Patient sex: M
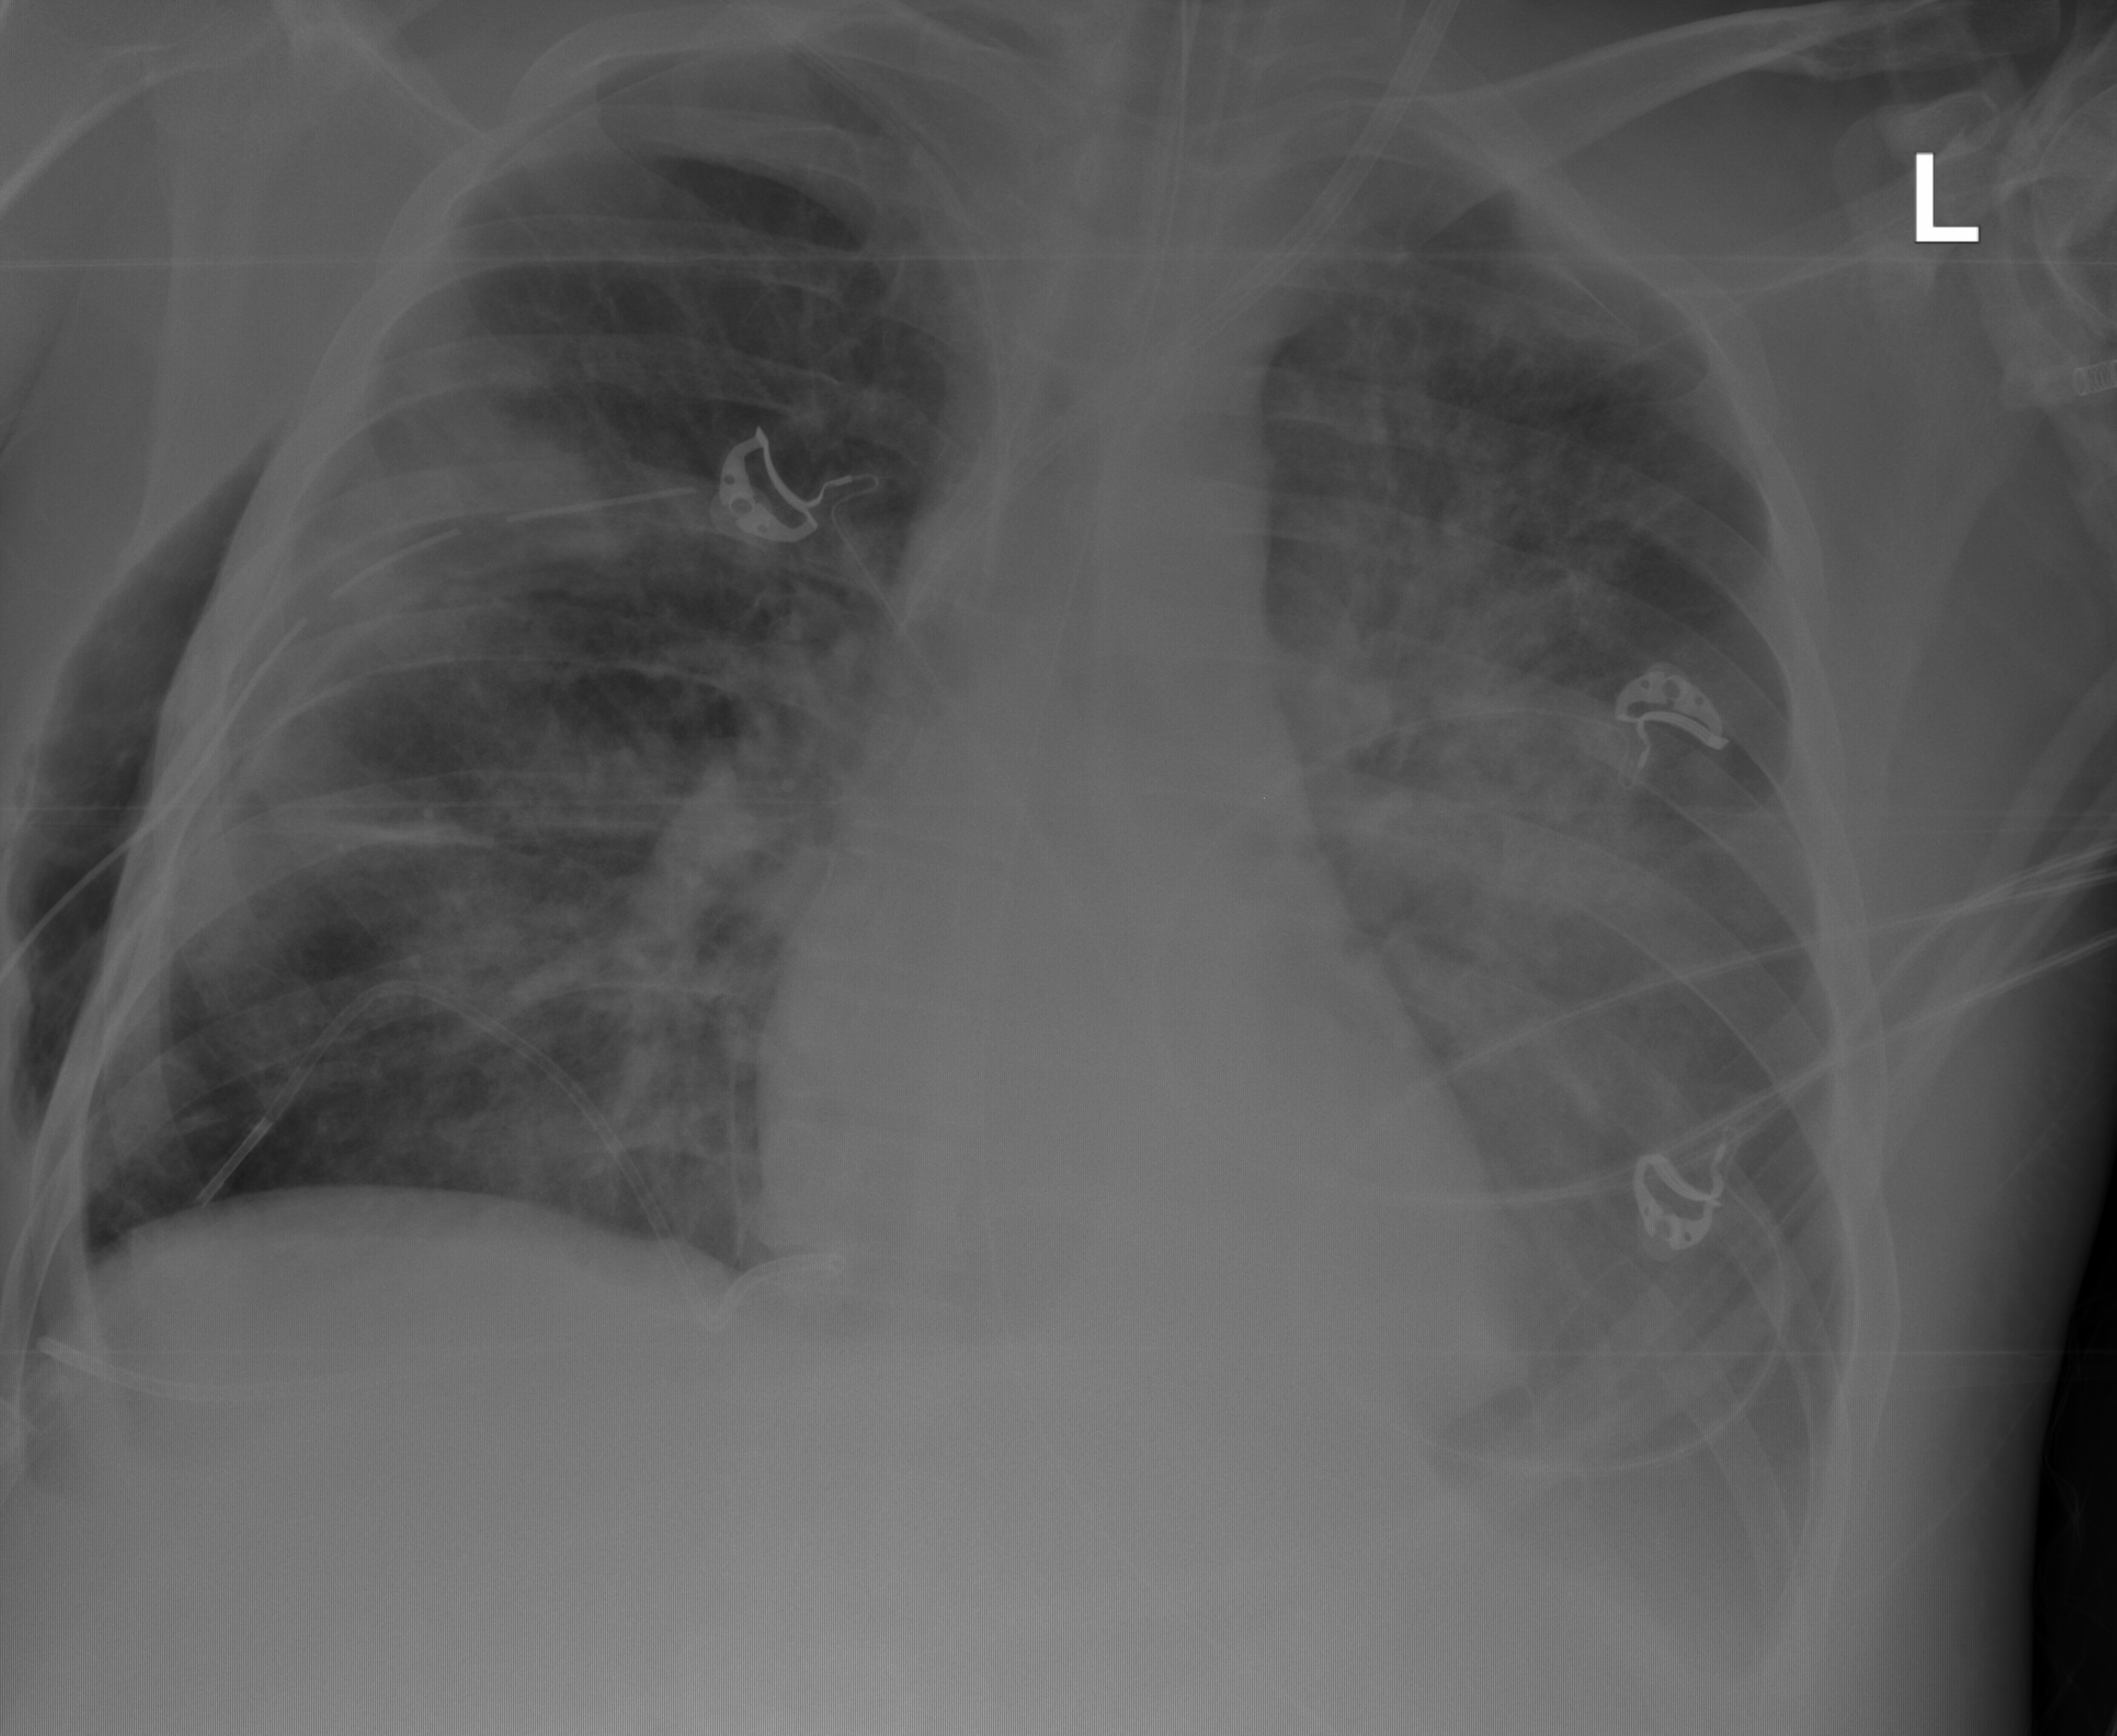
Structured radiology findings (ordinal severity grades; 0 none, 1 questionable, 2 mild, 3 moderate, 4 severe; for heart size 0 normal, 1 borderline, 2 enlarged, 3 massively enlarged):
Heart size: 0
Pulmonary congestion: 0
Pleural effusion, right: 0
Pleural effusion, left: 2
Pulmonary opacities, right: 2
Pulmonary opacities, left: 3
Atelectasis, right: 3
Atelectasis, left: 2